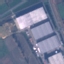
Land use / land cover class: Industrial